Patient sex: M
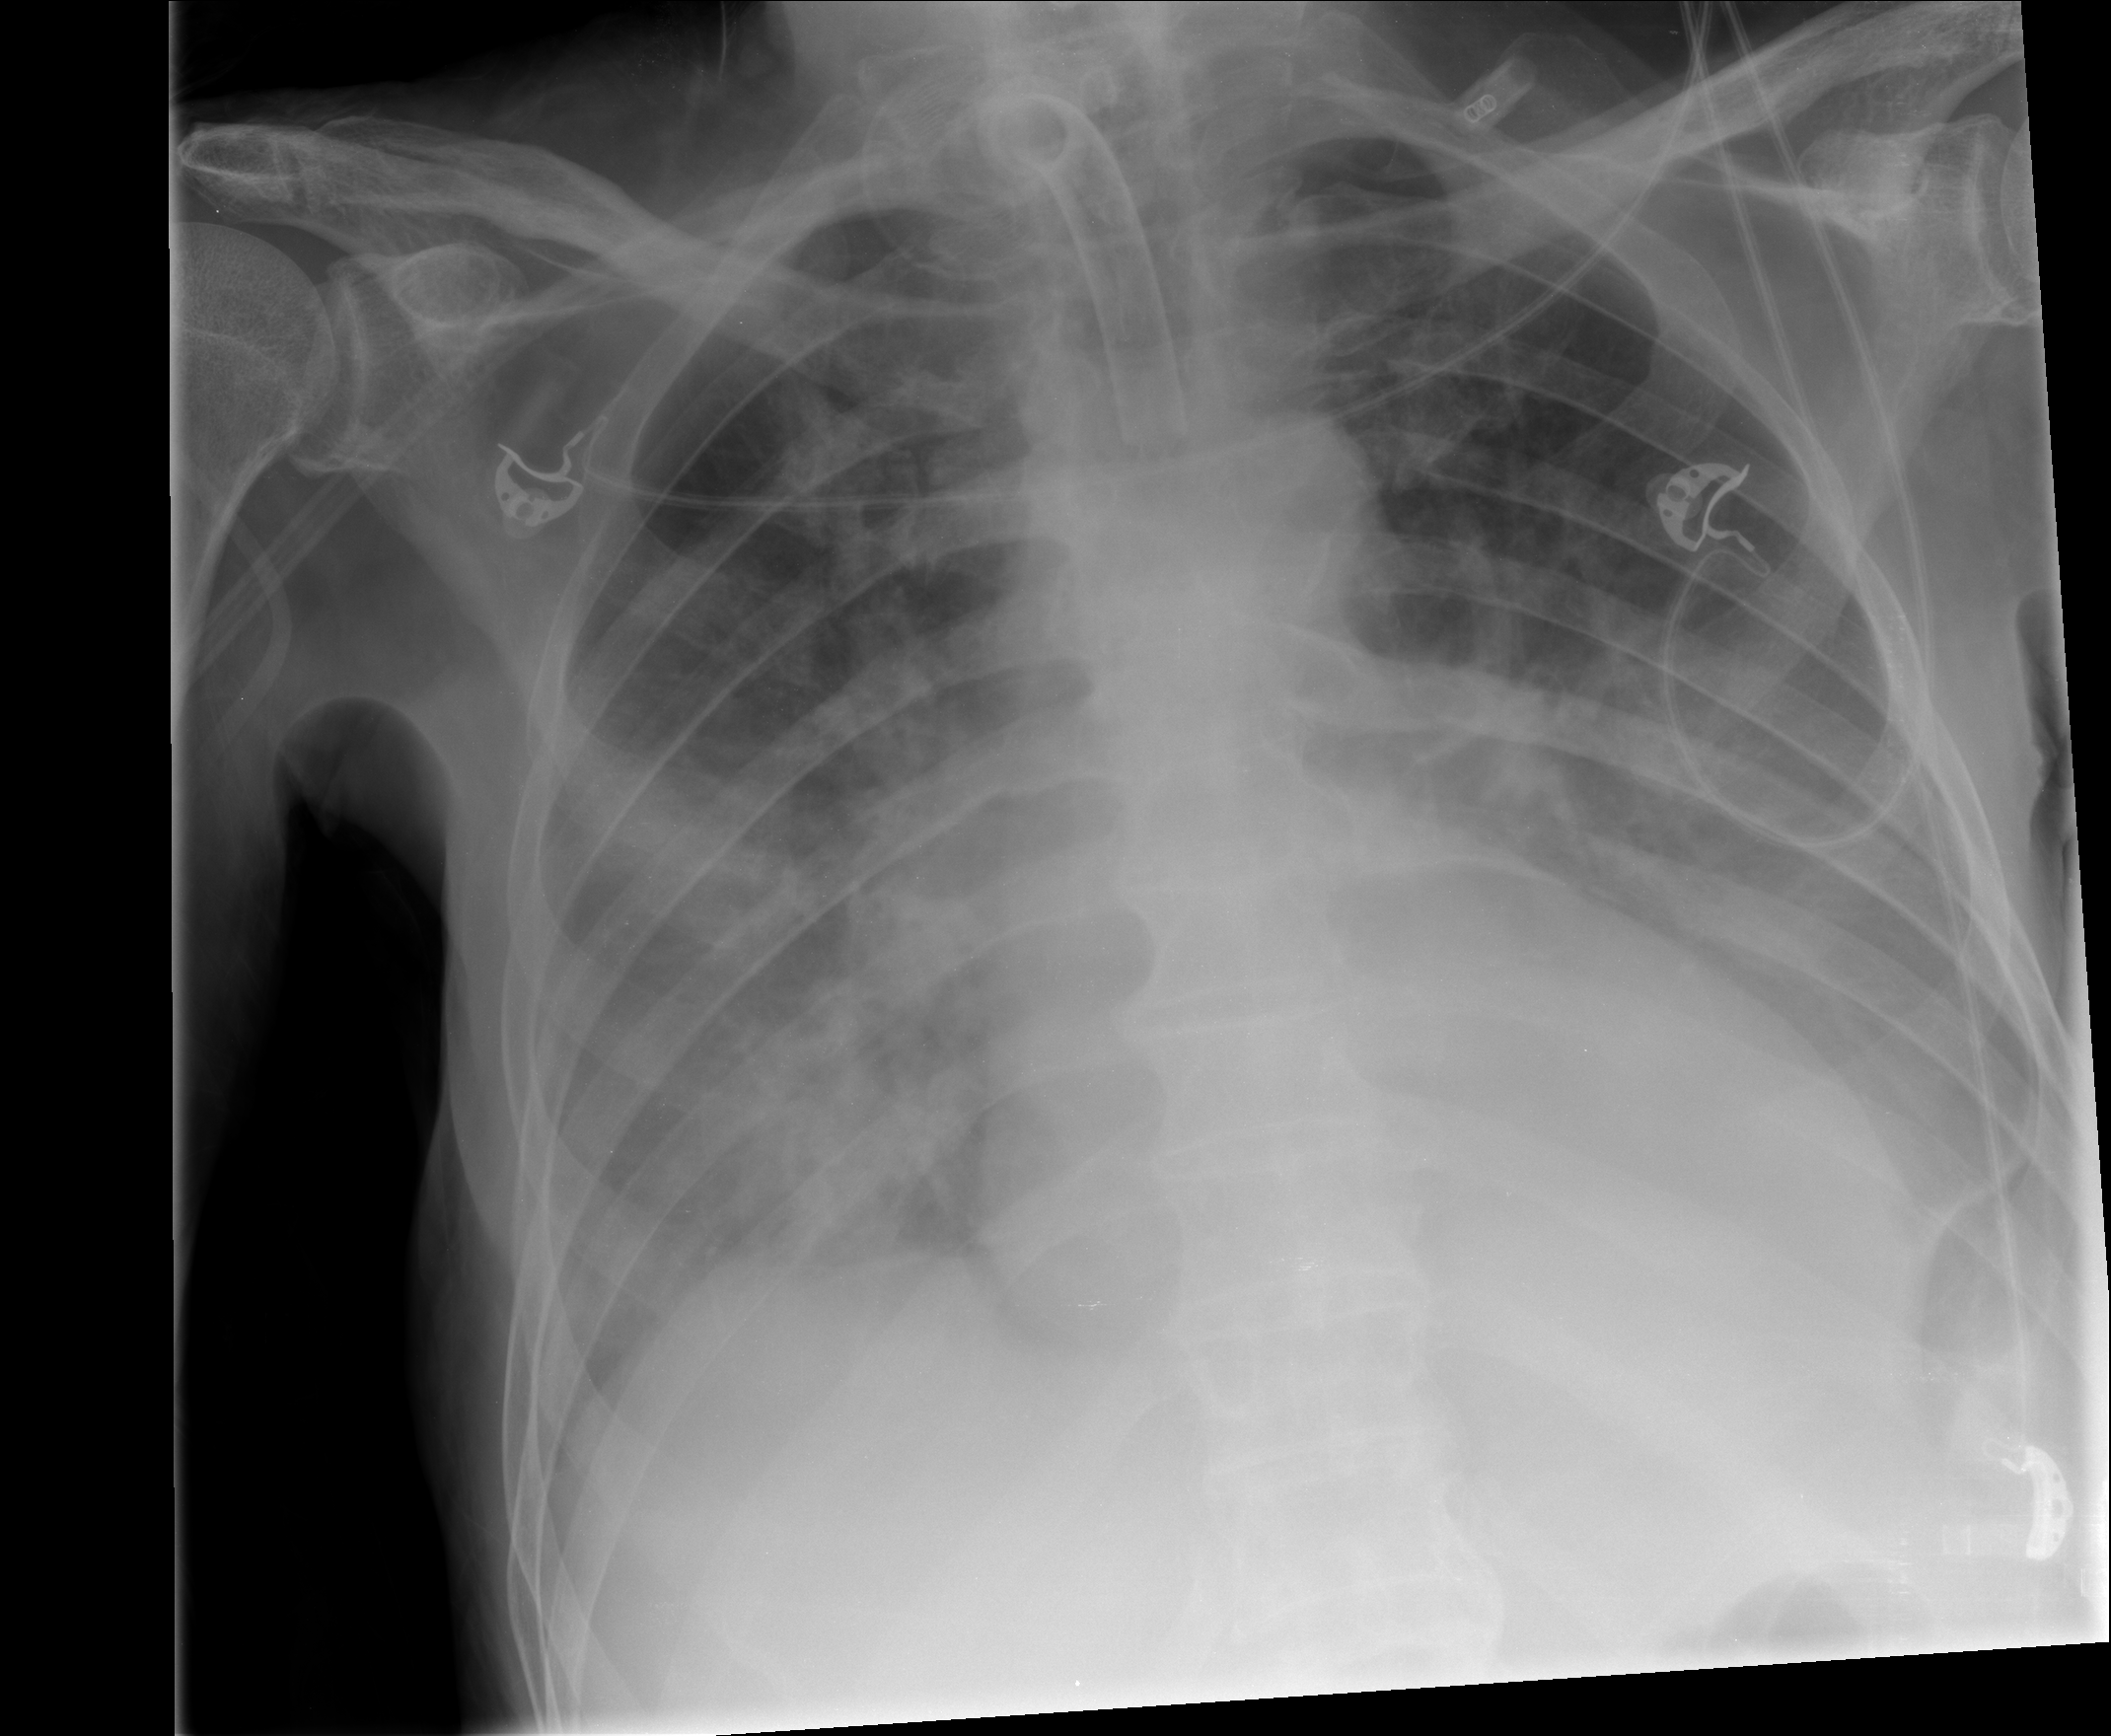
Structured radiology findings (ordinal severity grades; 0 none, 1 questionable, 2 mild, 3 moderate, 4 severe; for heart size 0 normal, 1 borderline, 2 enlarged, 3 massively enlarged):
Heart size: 2
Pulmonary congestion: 2
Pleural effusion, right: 2
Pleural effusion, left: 2
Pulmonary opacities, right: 2
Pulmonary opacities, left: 2
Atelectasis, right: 2
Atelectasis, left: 2